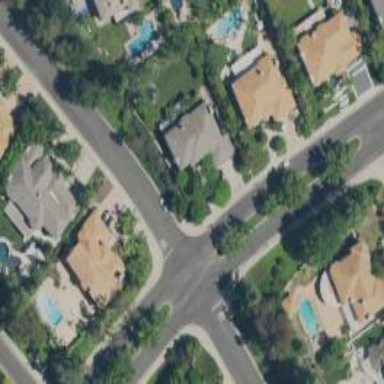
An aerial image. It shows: Residential road.